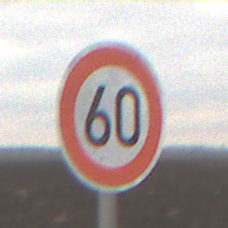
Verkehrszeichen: Geschwindigkeit60
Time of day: MorningAfternoon
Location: Outdoor (Nature)
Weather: Overcast
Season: NotSpecified
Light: Natural